Question: I need to add up-right triangle in a cell.

How to do this?
I tried to add span and icon inside span, but it goes awry
'''
<span style="position: relative;float:right;top:-30px;">@Html.ImageContent("triangle_bonus.png", "")</span>
'''
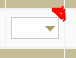
Answer: Using <URL>
You basically have a 0 height, 0 width element, and use the borders to construct the triangle. Because the line between borders (for example, between top and left) is , you can create nice looking, solid color triangles with it!
<URL>
### HTML:
'''
<table border="1">
<tr>
<td class="note">Triangle!</td>
<td>No Triangle!</td>
</tr>
</table>
'''
### CSS:
'''
td {
padding: 20px;
}
.note {
position: relative;
}
.note:after { /* Magic Happens Here!!! */
content: "";
position: absolute;
top: 0;
right: 0;
width: 0;
height: 0;
display: block;
border-left: 20px solid transparent;
border-bottom: 20px solid transparent;
border-top: 20px solid #f00;
} /* </magic> */
'''
## Advantages:
- - -
## Disadvantages:
- '<span>'':after'